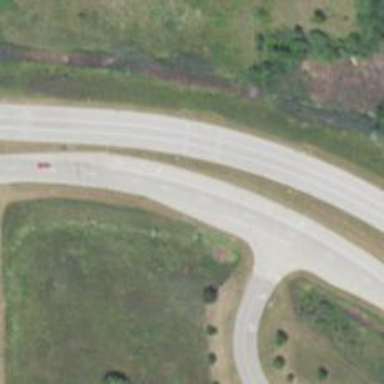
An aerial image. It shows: Secondary road.